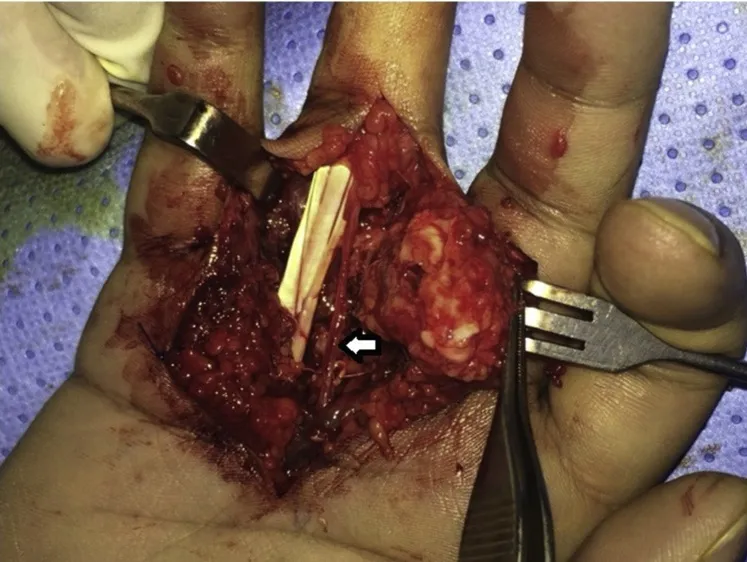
Excision of the mass required excision of the flexor sheath, the checkrein ligament, and the common digital artery. Note the preserved digital nerve (arrow).
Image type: medical_photograph (other_medical_photograph)